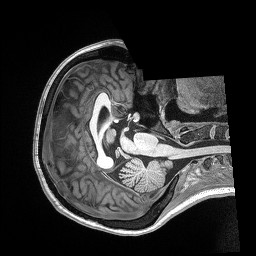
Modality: T1w
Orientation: axial